Aerial crown-view tile of a tropical tree (Barro Colorado Island, Panama), acquired 20241112:
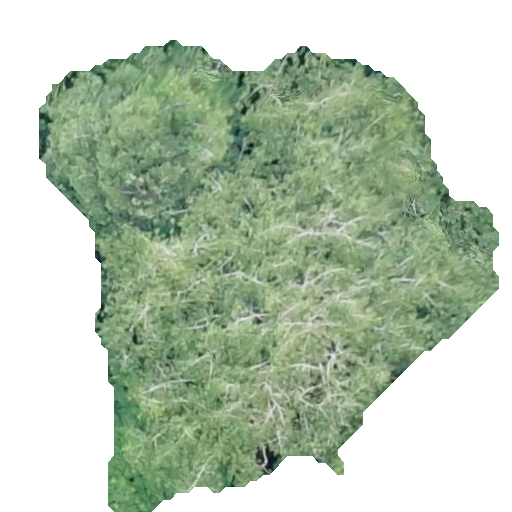
Species: Virola surinamensis
GBIF accepted scientific name: Virola surinamensis
Crown area: 223.791 m²